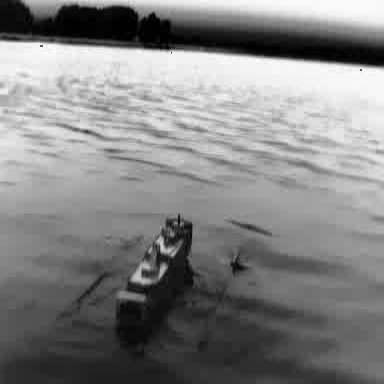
There is a container_ship in the infrared image.